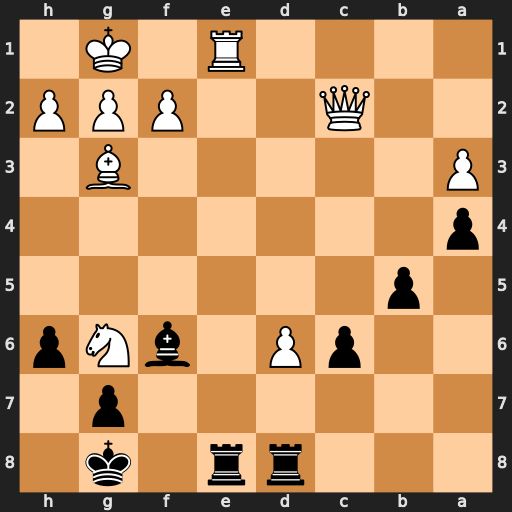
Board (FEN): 3rr1k1/6p1/2pP1bNp/1p6/p7/P5B1/2Q2PPP/4R1K1
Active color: b
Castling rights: -
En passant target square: -
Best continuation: Rxe1#